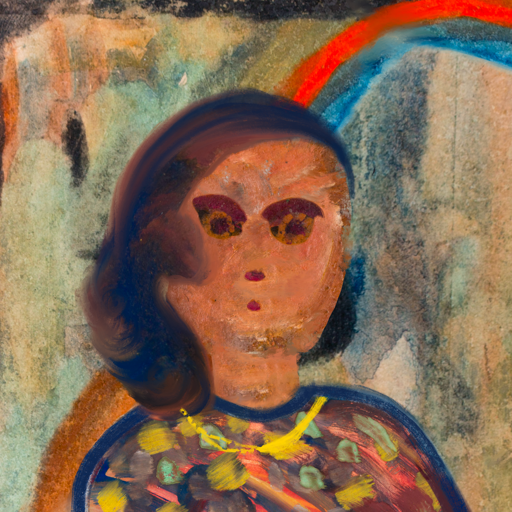
Background: Childish, Head And Neck Front: Boggyland, Face Front: Doll, Bust: Mother_And_Son_Mother, Hair Front: Mother_And_Son_Son, Head Accessory: Blank, Second Necklace: Blank, Necklace: Irani_1, Baby: Blank